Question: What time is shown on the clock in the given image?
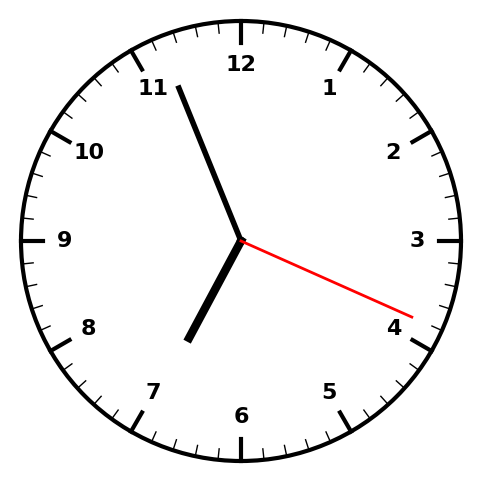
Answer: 06:56:19